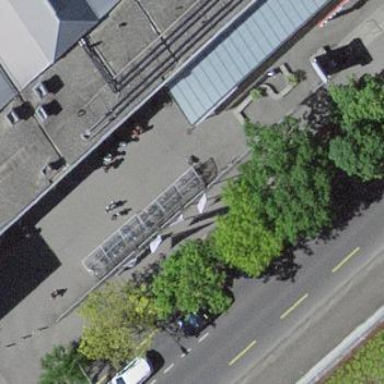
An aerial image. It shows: View of roof of building.